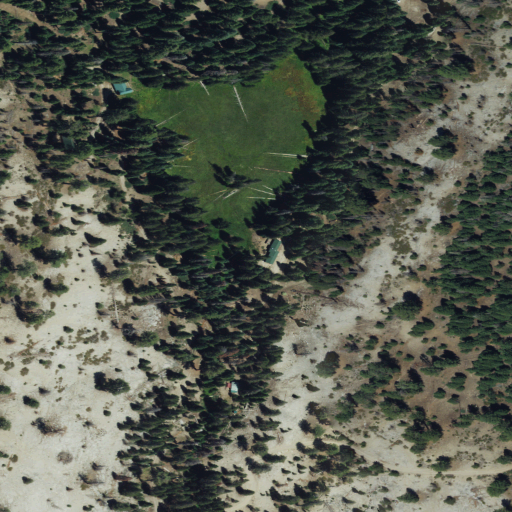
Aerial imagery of plain(s) in California named Heart Meadow containing evergreen forest, shrub, woody wetlands, open development, and grassland